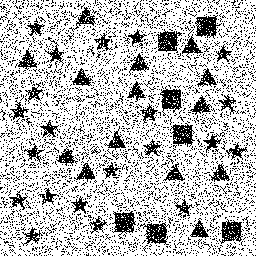
Squares: 7
Triangles: 14
Stars: 21
Total shapes: 42